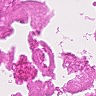
Metastatic tissue present: no